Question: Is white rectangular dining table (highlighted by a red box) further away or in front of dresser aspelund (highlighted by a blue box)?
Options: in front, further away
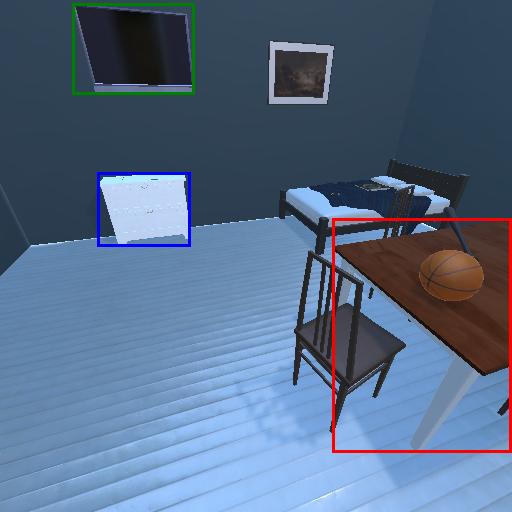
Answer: in front